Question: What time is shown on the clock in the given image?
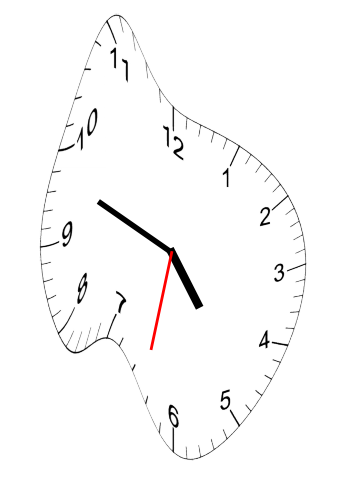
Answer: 04:48:32